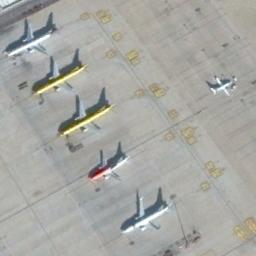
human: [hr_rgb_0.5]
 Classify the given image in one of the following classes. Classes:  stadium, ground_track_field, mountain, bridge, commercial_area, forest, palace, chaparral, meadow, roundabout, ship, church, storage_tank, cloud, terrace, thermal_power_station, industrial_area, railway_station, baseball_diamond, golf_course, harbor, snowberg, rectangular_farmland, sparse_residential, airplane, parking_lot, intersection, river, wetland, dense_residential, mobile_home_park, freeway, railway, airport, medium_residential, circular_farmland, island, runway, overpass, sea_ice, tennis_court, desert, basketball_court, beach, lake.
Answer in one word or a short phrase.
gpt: airplane